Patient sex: M
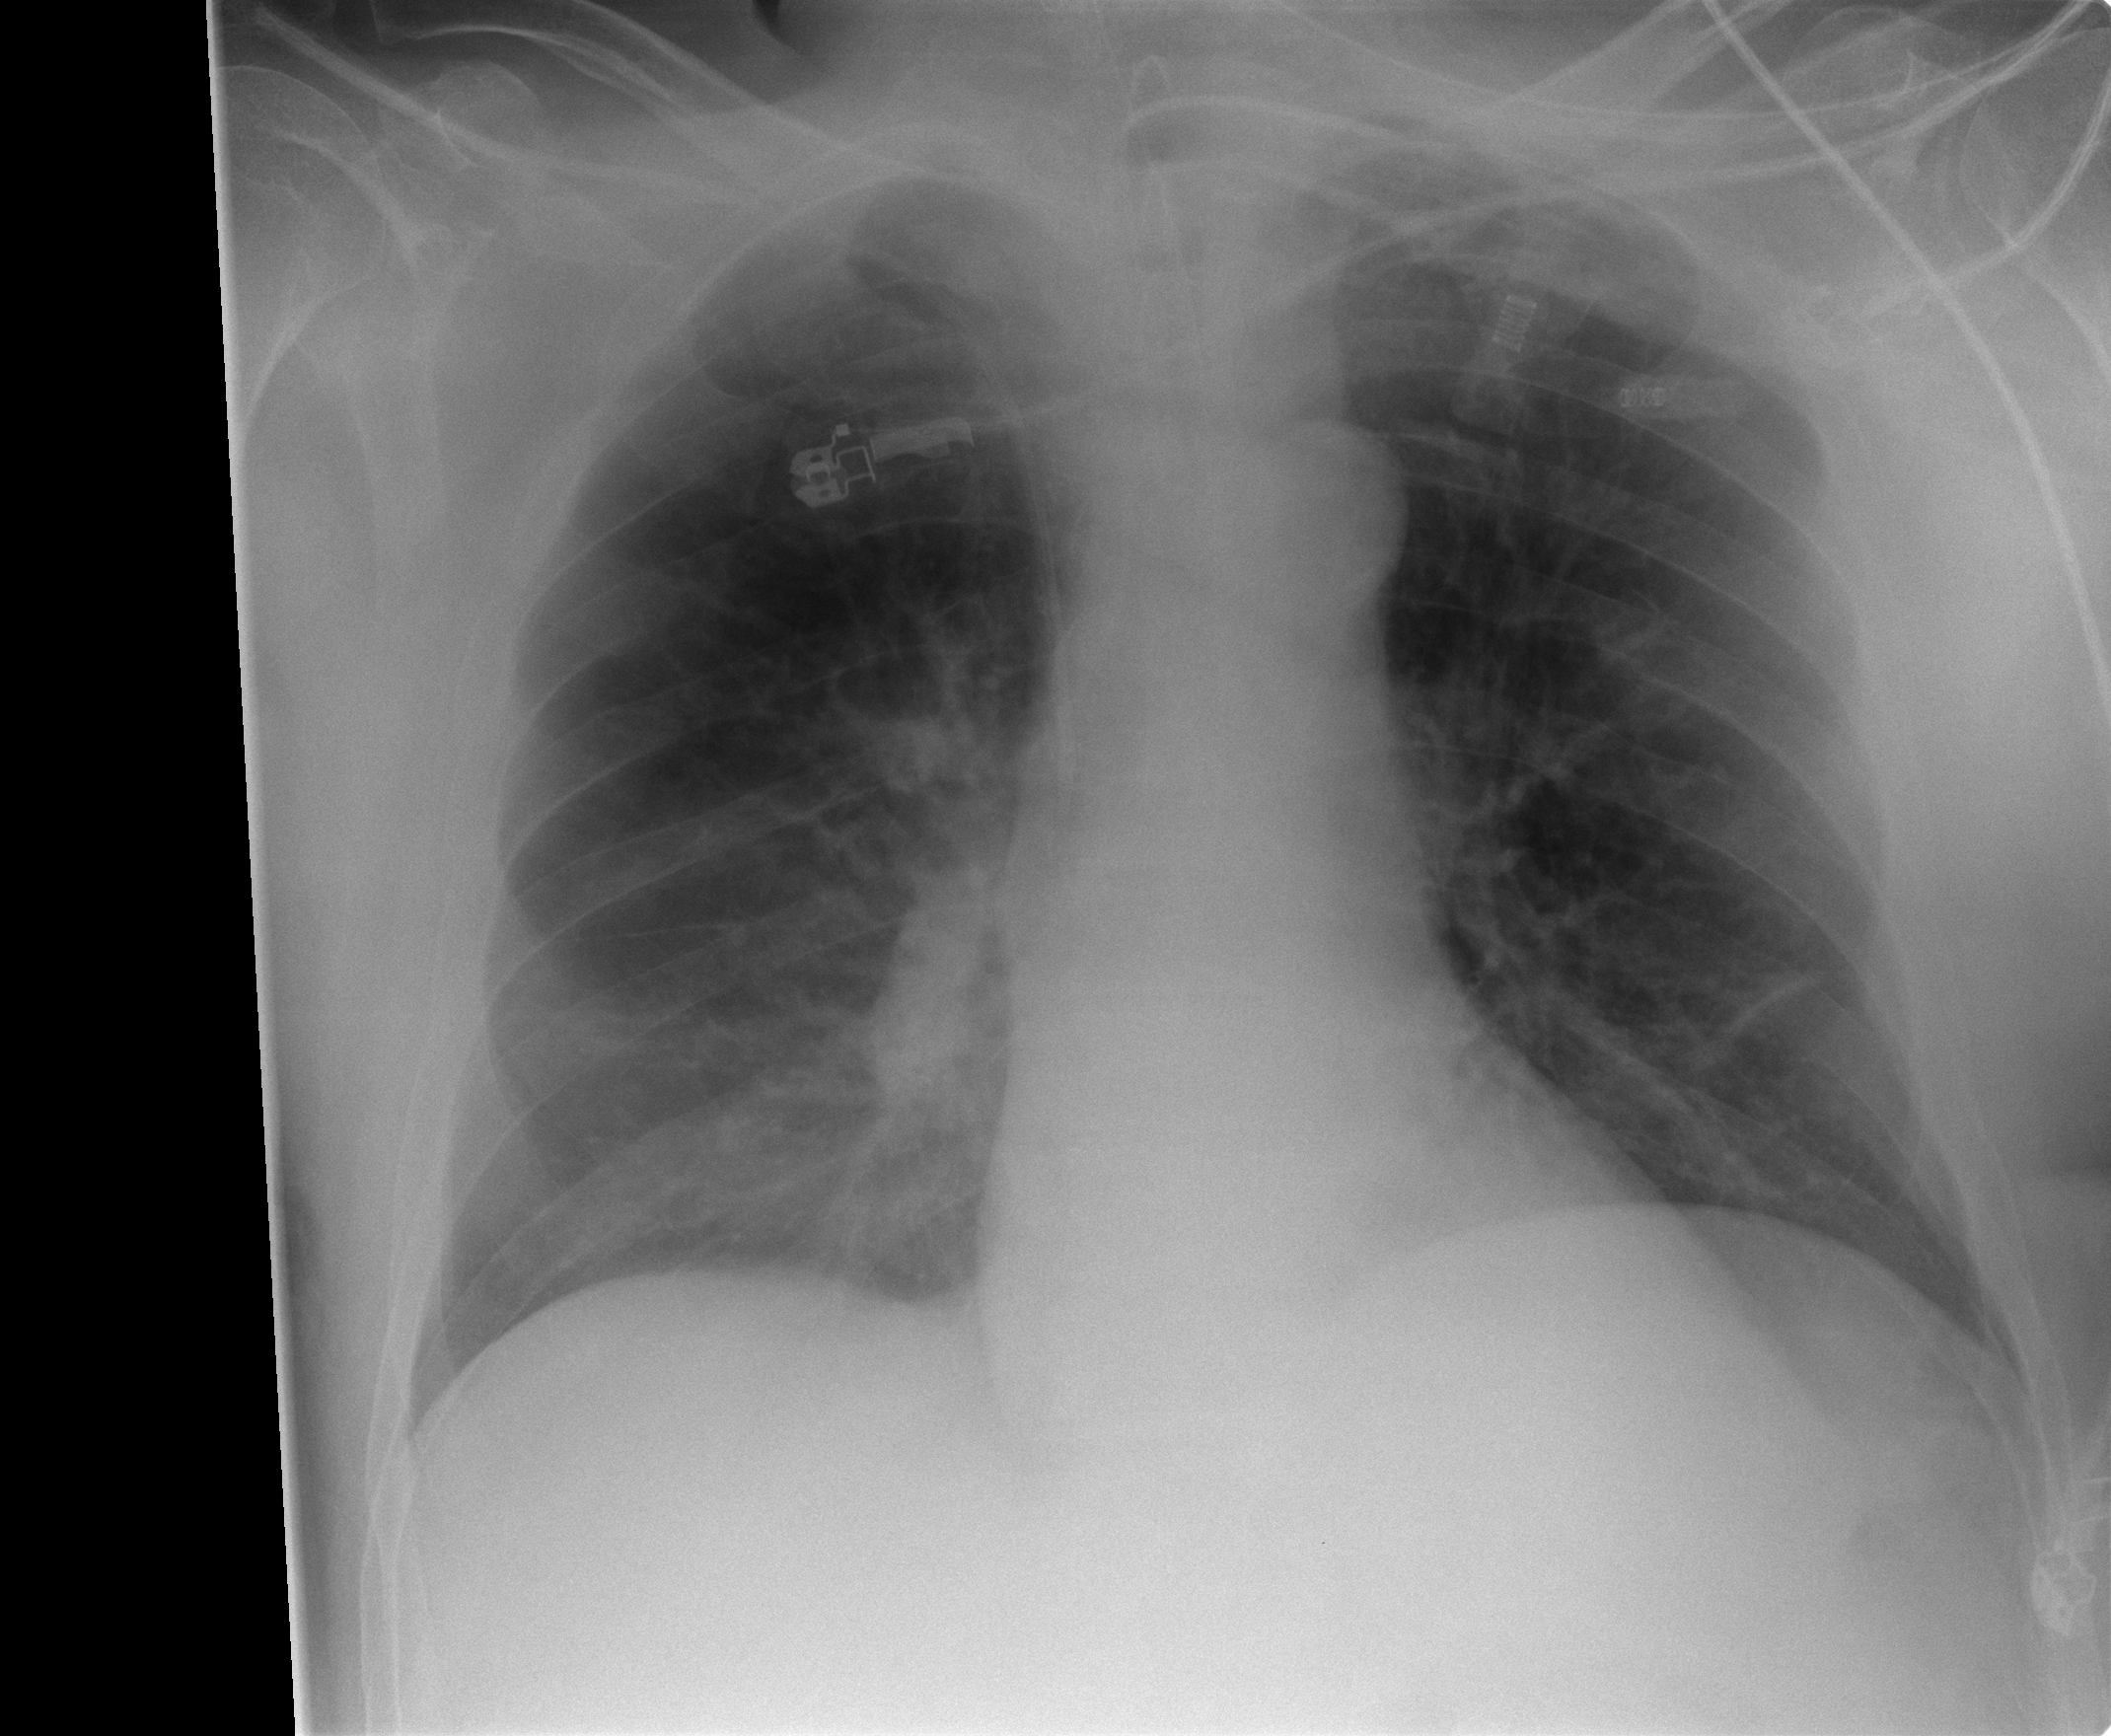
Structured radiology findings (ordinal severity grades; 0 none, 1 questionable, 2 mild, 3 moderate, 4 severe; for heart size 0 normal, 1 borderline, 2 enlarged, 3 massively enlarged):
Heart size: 2
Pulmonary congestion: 2
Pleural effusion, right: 2
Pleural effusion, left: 0
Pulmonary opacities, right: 2
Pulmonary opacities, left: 0
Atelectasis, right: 2
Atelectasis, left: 2